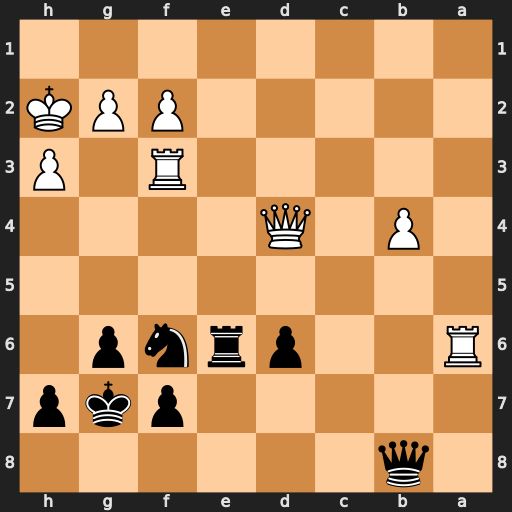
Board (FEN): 1q6/5pkp/R2prnp1/8/1P1Q4/5R1P/5PPK/8
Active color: b
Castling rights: -
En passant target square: -
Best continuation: d5+ Rf4 Rxa6